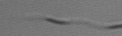
Label: Leptocylindrus